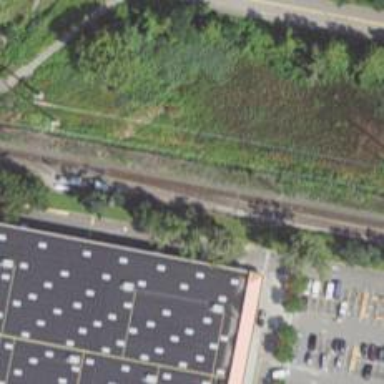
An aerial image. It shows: Railway siding with rails.